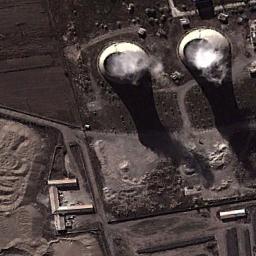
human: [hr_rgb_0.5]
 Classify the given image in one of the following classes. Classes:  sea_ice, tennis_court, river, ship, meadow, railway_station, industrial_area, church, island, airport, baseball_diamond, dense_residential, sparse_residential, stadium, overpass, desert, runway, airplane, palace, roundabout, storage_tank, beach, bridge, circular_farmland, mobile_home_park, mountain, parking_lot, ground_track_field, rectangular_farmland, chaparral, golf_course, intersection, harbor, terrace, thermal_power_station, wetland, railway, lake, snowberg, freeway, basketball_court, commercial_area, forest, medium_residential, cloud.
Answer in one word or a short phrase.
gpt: thermal_power_station